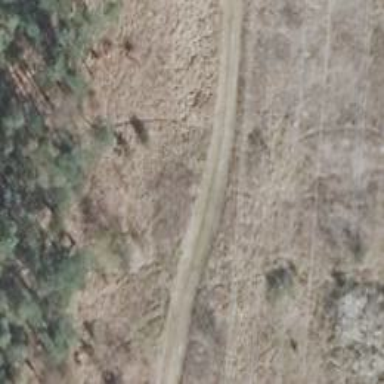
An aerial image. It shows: Compacted grade3 track.